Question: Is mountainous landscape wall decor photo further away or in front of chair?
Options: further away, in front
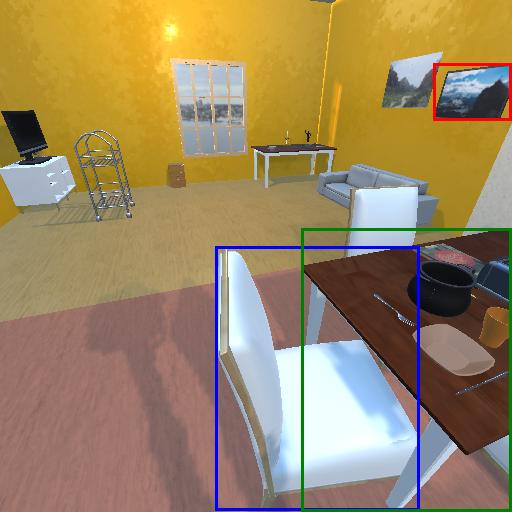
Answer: further away